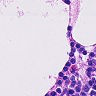
Metastatic tissue present: no